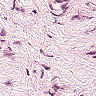
Metastatic tissue present: no